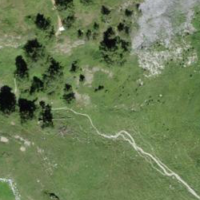
EUNIS habitat code: 23
Species observed at this site:
Vaccinium myrtillus
Saxifraga paniculata